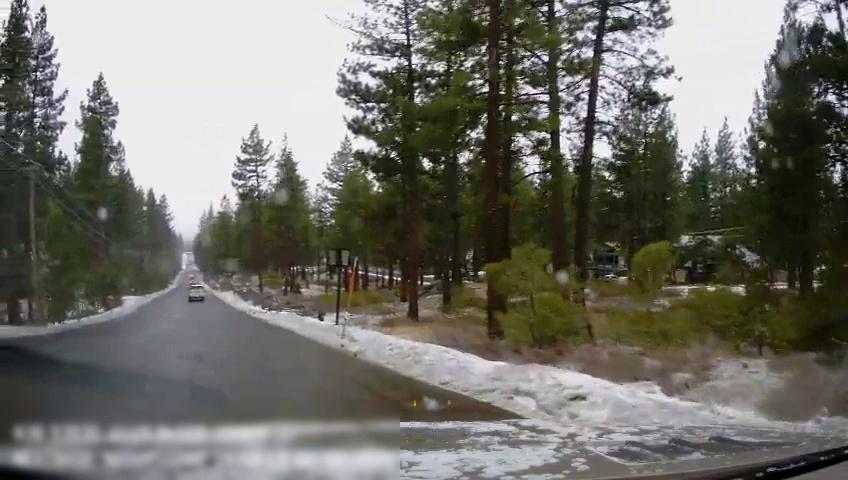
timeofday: Day
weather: Snowy
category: Drivable Space
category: Vehicles | SUV